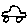
Label: car